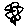
Label: flower